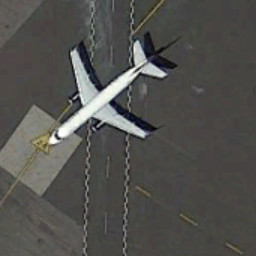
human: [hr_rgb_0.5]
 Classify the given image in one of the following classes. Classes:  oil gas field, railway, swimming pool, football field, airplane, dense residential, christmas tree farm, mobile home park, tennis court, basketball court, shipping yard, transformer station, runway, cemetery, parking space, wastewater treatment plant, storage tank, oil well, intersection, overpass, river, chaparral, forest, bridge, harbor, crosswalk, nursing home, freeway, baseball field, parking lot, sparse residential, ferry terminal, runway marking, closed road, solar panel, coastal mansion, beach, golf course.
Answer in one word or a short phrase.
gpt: airplane